Interaction volume radius: 5 \u00c5
Interaction volume height: 25 \u00c5
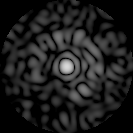
Disorder parameter: 0.8258